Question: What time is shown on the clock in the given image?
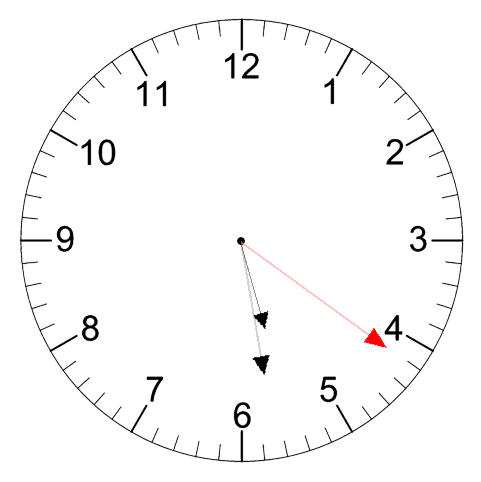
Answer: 05:28:21